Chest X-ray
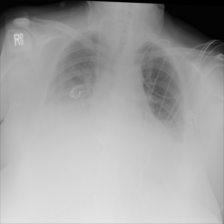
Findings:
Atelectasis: positive
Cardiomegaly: negative
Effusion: positive
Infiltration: negative
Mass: negative
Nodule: negative
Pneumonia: negative
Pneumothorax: negative
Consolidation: negative
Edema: negative
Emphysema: negative
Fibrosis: negative
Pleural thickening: negative
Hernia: negative